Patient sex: F
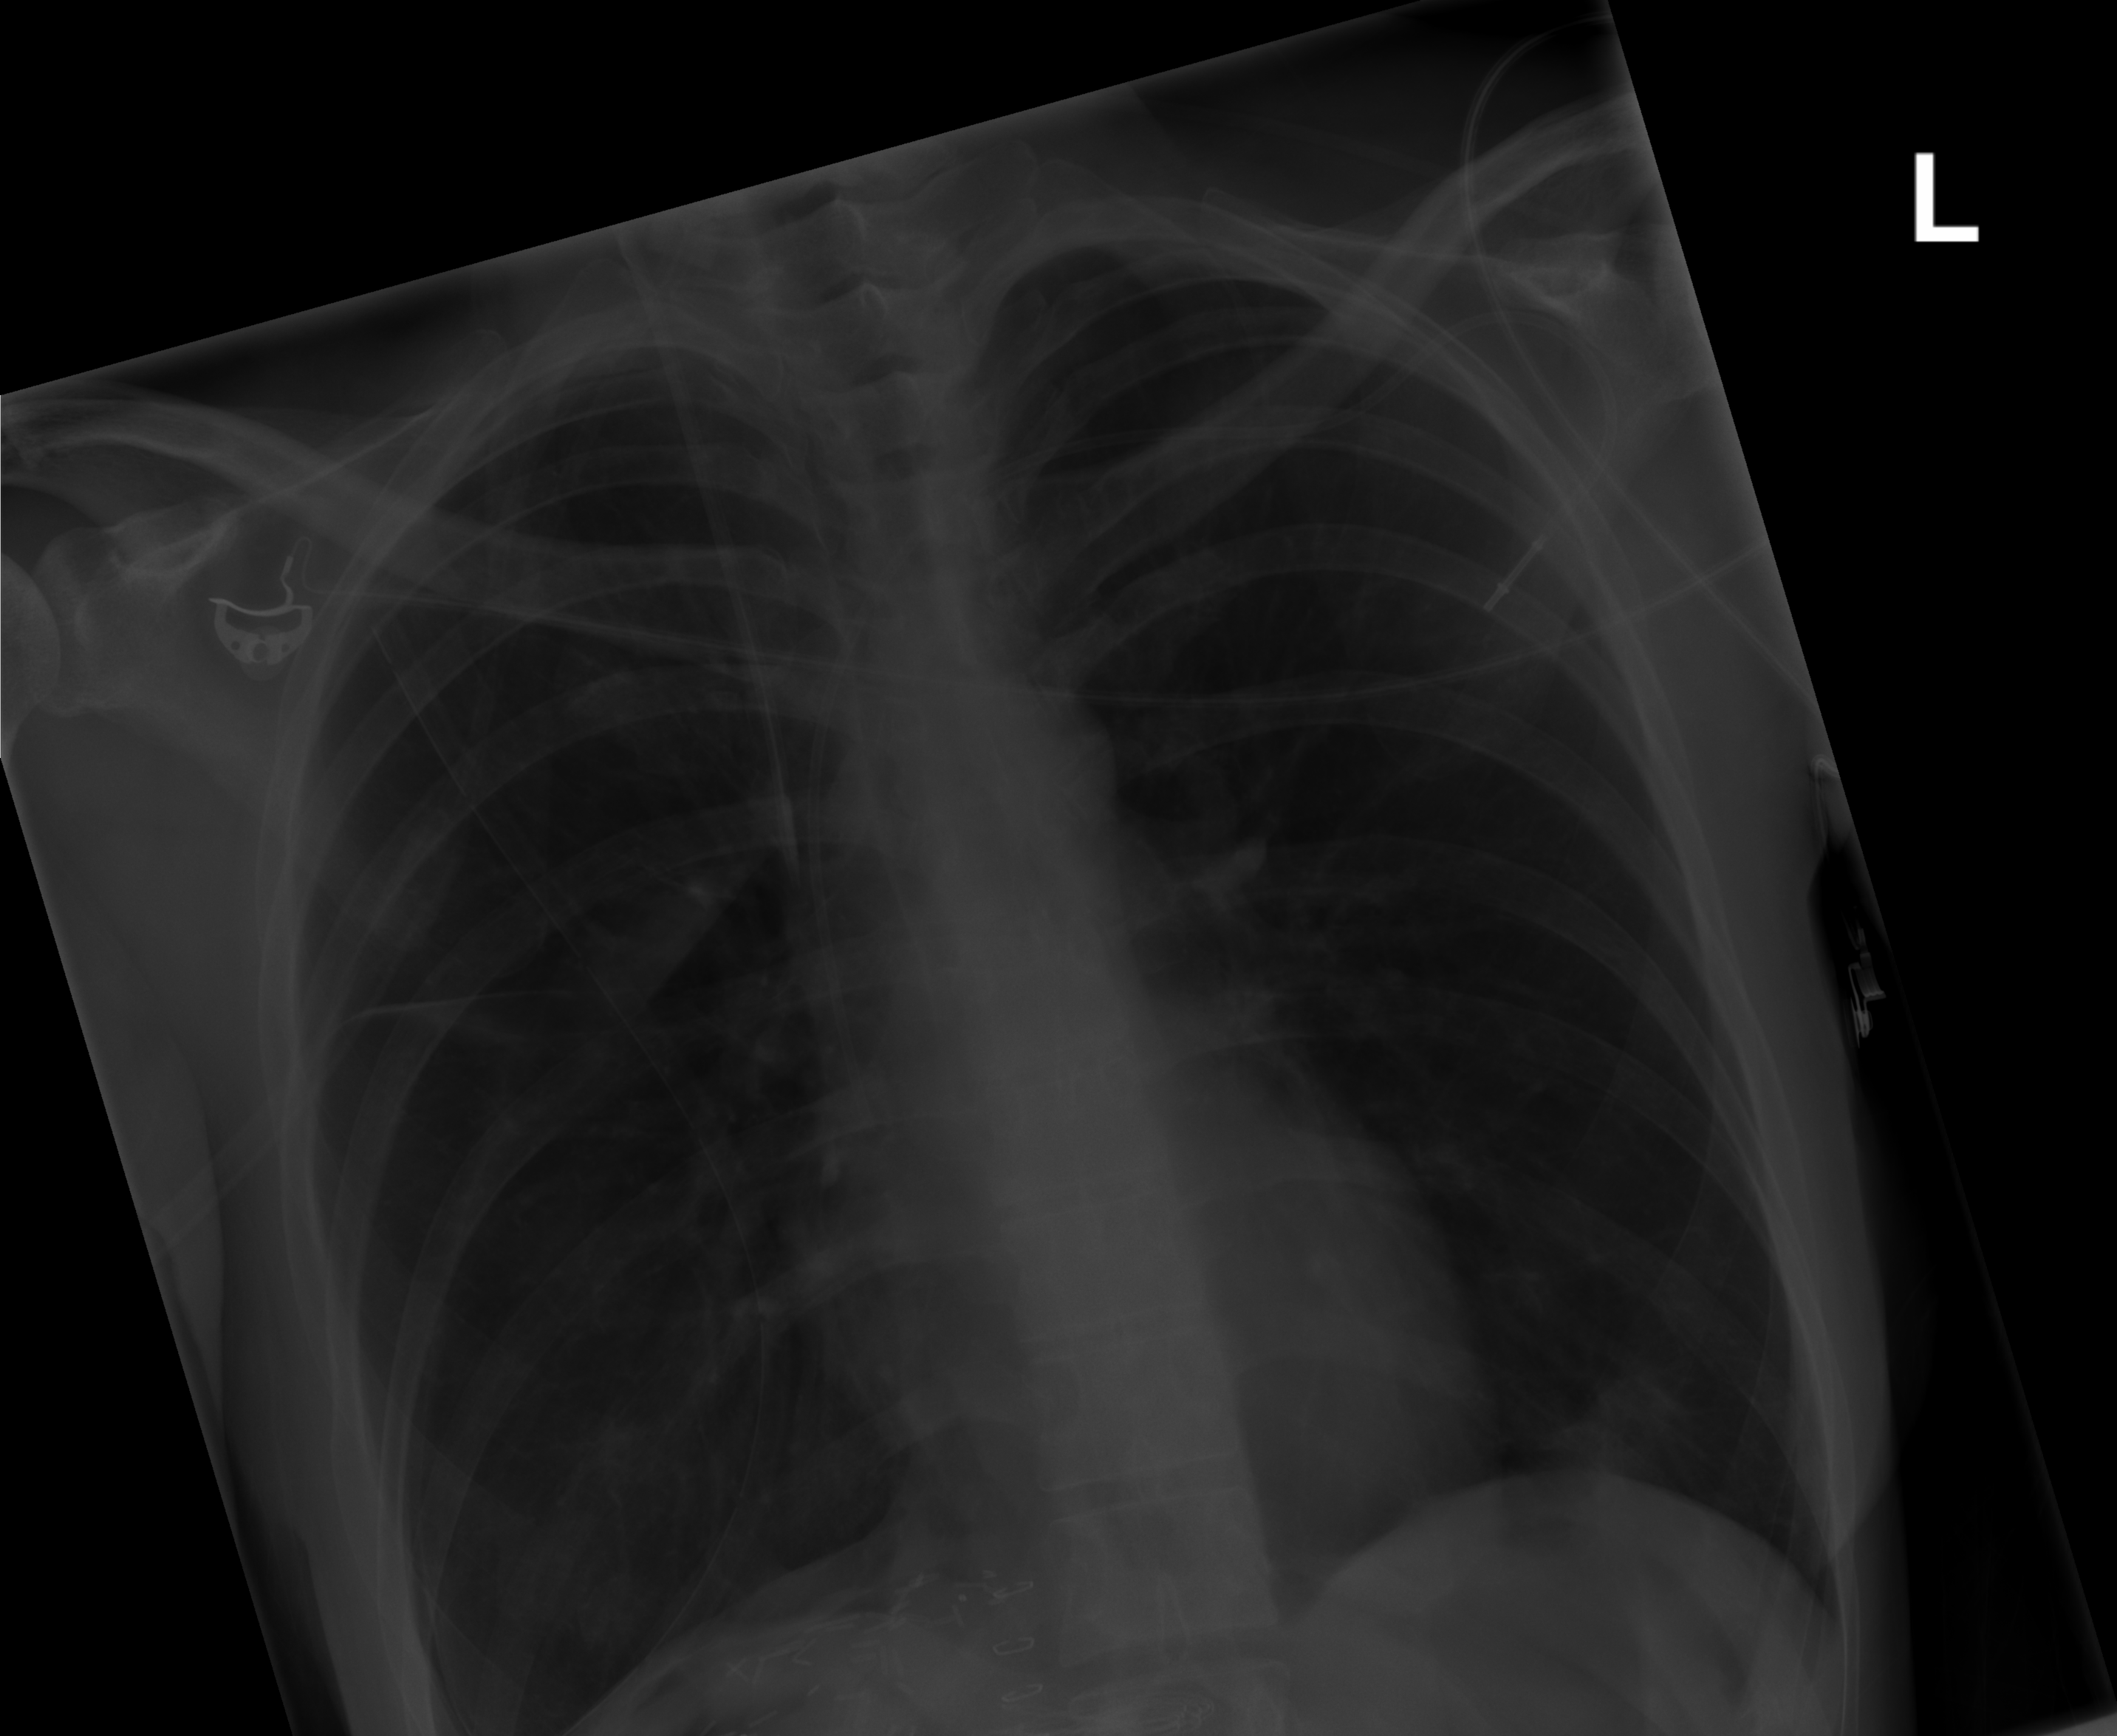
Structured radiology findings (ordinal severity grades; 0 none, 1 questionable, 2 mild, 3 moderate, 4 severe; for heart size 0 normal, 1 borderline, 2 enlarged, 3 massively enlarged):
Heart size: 0
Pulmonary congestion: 0
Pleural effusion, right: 0
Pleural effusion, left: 0
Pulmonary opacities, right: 0
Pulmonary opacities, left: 2
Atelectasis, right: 0
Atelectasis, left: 2